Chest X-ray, PA view. Patient: 45 years old, sex M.
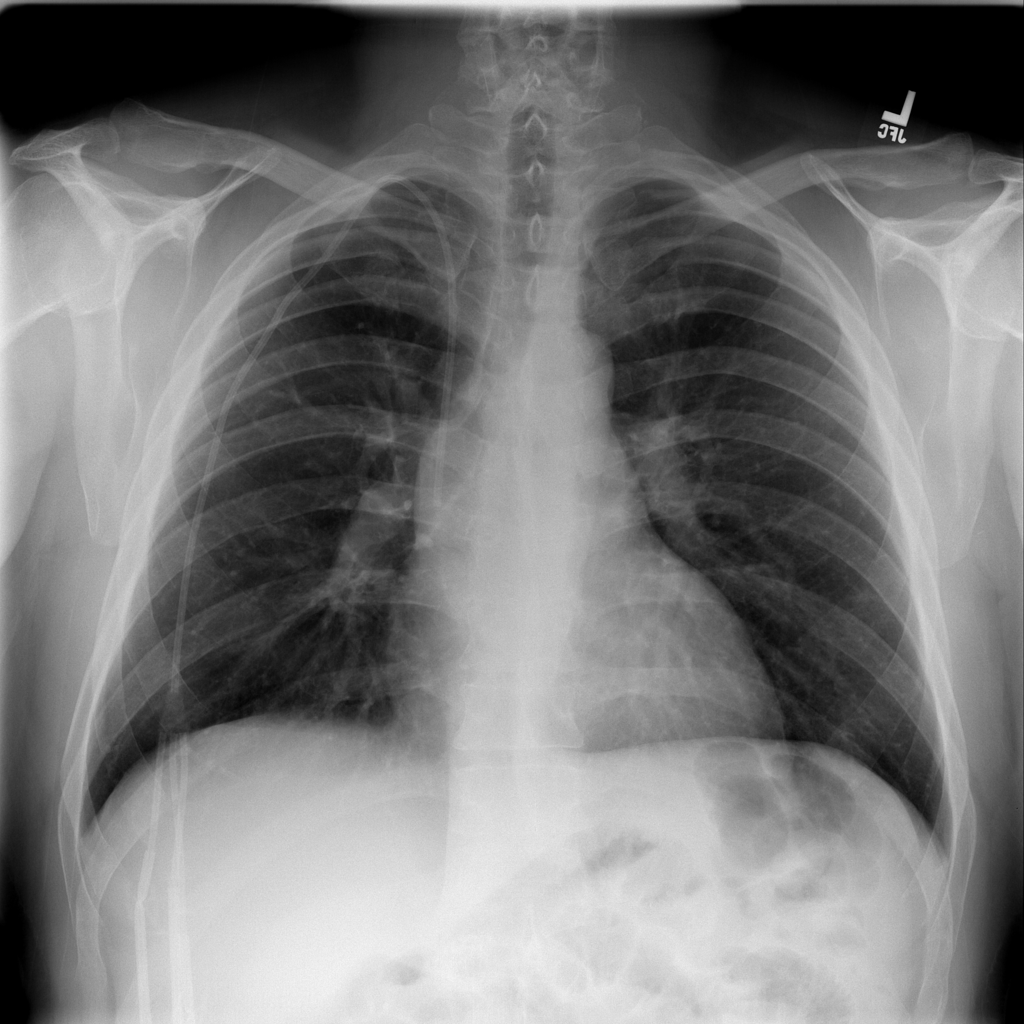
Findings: No Finding